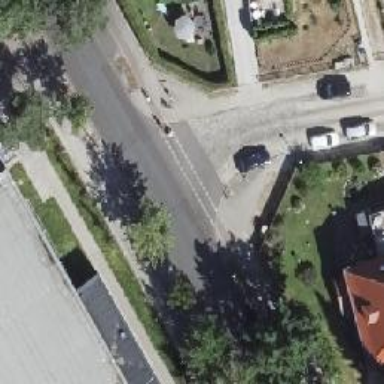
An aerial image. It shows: Residential road with asphalt surface and sidewalks on both sides. There is parallel on-street parking on the left lane.